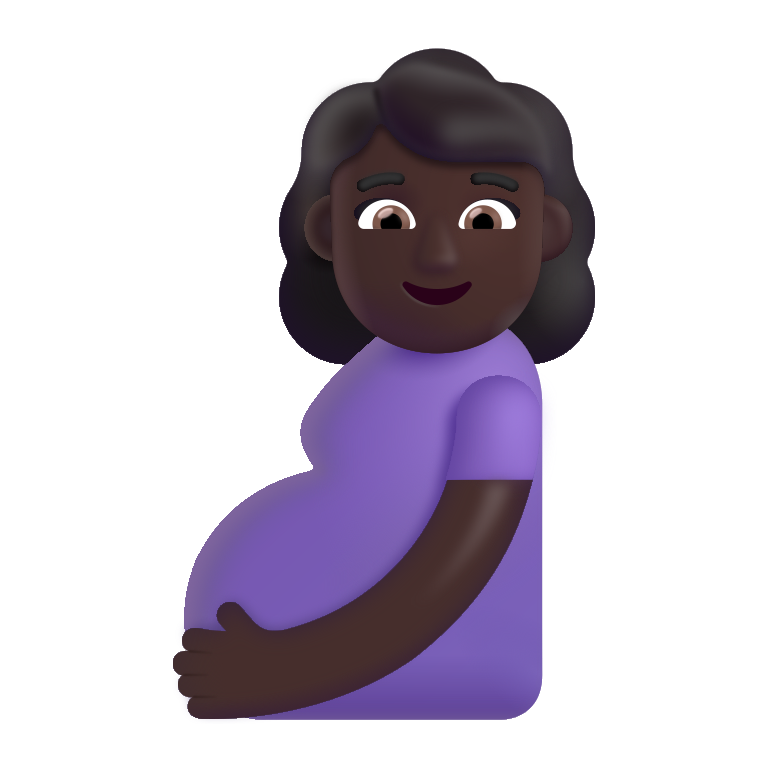
pregnant woman color dark